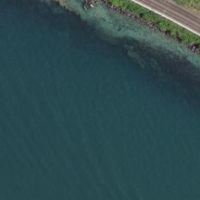
EUNIS habitat code: 14
Species observed at this site:
Oxalis acetosella